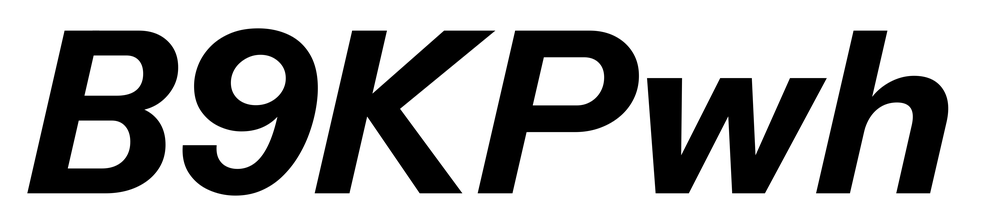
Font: InstrumentSans-Italic_Bold_Italic